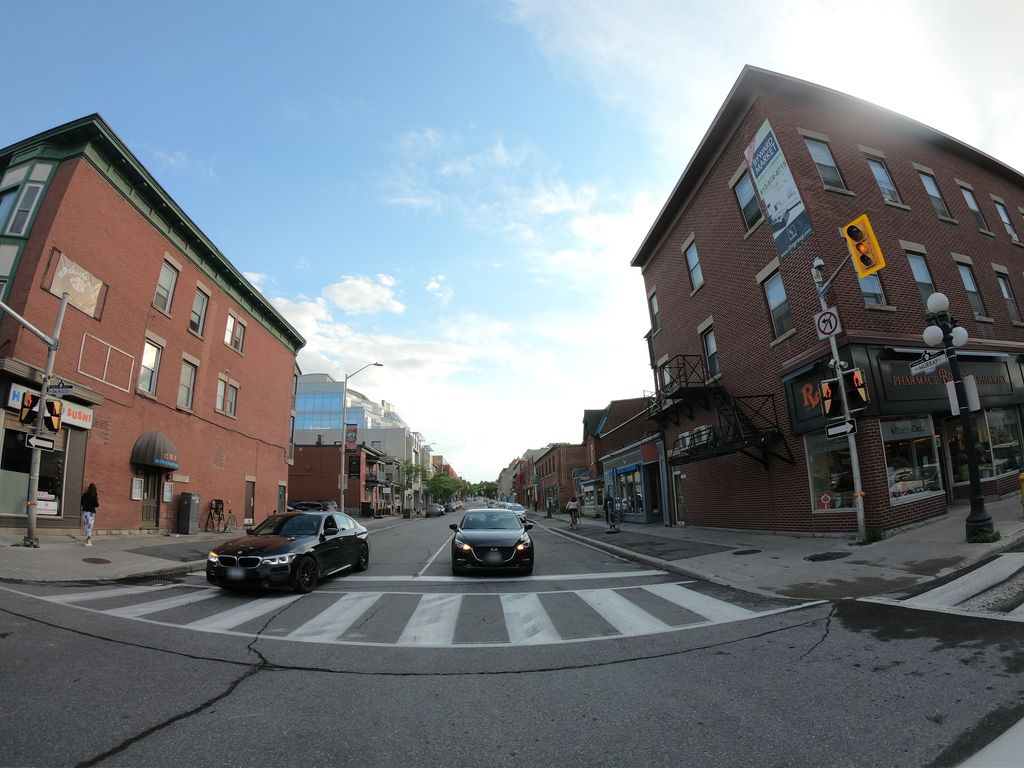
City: ottawa-gatineau